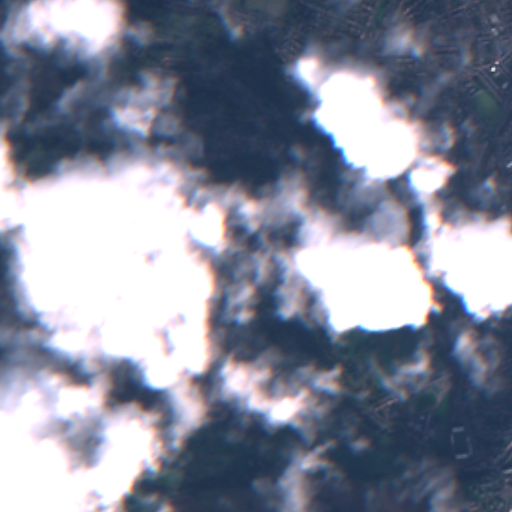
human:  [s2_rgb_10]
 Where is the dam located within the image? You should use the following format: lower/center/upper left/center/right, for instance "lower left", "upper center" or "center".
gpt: The dam is located in the center of the image.
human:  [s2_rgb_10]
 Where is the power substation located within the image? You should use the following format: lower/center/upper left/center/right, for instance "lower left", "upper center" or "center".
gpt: The power substation is located in the center right of the image.
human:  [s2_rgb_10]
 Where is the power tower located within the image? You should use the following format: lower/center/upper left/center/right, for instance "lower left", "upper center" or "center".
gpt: The power tower is located in the lower left of the image.
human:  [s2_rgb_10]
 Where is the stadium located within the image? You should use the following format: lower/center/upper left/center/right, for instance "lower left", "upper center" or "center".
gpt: The stadium is located in the lower right of the image.
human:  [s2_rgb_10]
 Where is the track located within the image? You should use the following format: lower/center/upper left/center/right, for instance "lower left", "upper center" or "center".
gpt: The track is located in the lower right of the image.
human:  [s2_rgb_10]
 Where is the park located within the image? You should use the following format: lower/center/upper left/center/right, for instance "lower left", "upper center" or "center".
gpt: There is no park in the image.